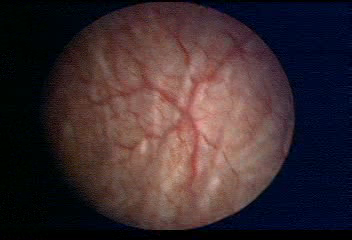
Modality: WLC
Class: Normal mucosa
Bladder cancer association: No